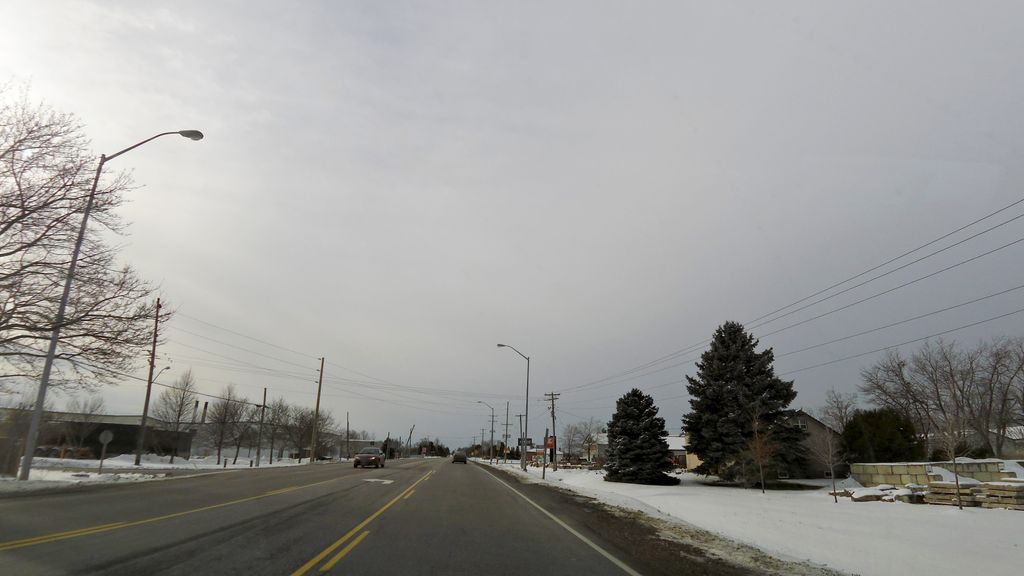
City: hamilton